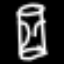
Label: hourglass